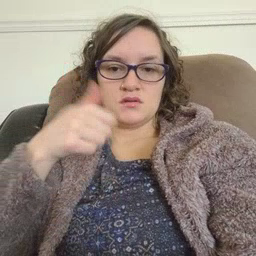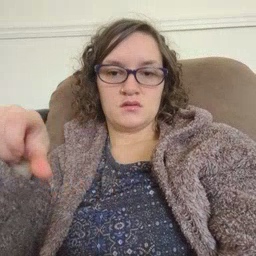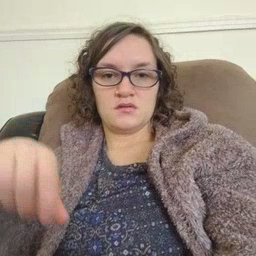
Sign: any